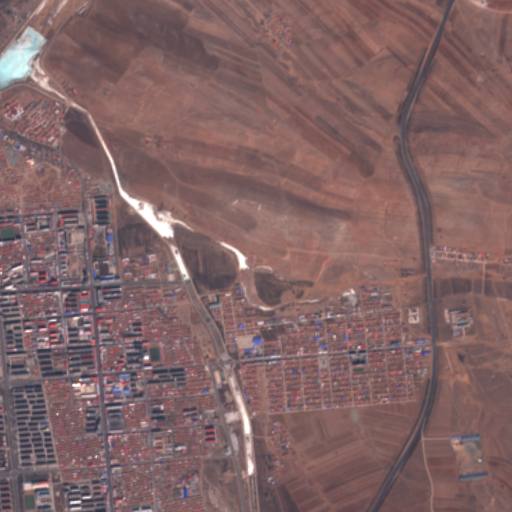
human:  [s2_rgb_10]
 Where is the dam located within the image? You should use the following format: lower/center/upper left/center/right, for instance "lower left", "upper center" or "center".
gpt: The dam is located in the upper left of the image.
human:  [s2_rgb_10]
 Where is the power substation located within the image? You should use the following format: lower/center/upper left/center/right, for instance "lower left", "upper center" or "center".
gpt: The power substation is located in the lower left of the image.
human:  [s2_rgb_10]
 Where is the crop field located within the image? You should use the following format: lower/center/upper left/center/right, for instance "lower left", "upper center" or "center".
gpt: There is no crop field in the image.